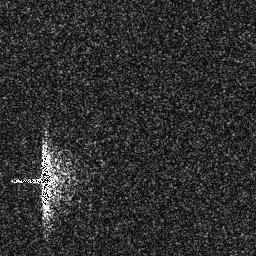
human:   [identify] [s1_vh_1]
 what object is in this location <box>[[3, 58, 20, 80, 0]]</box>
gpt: <ref>1 large ship at the left</ref>